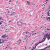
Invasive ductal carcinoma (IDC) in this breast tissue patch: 0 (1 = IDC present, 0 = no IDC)